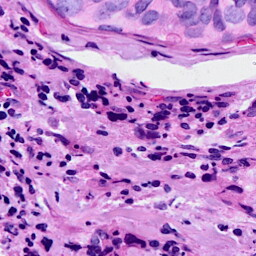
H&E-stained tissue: Breast